Question: I am using Visual Studio and I really like the <URL>:
After a while, the files I am currently editing are completely green. When it happens I want to clear all the marks.
I found three ways but they are not as simple as I would like:
- Close and reopen Visual Studio.- Close and reopen all files.- Open the option dialog, uncheck the feature, reopen the dialog and check the feature back.

Is there a magic shortcut ?
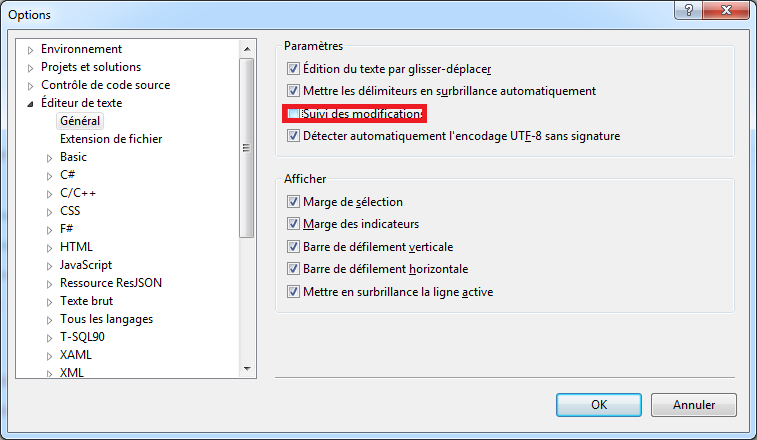
Answer: I have just published simple Visual Studio Extension named <URL> which does the job. Basically it toggles the 'TOOLS -> Options -> Text Editor -> Track Changes' setting, which clears the tracked changes as a side effect.